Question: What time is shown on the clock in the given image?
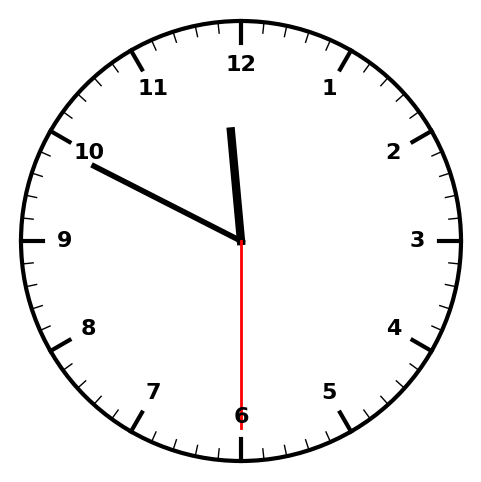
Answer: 11:49:30